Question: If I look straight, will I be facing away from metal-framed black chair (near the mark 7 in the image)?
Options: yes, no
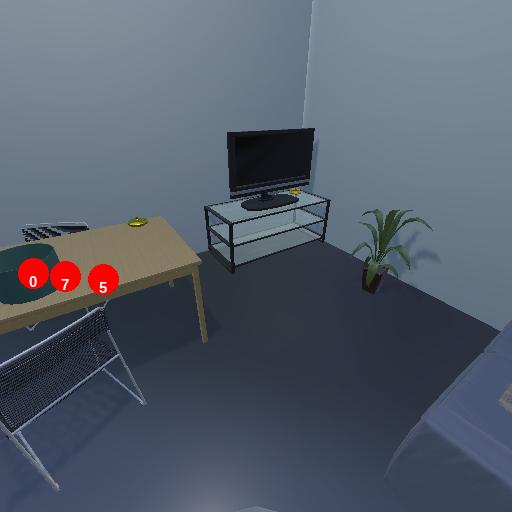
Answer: yes